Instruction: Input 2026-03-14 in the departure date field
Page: home
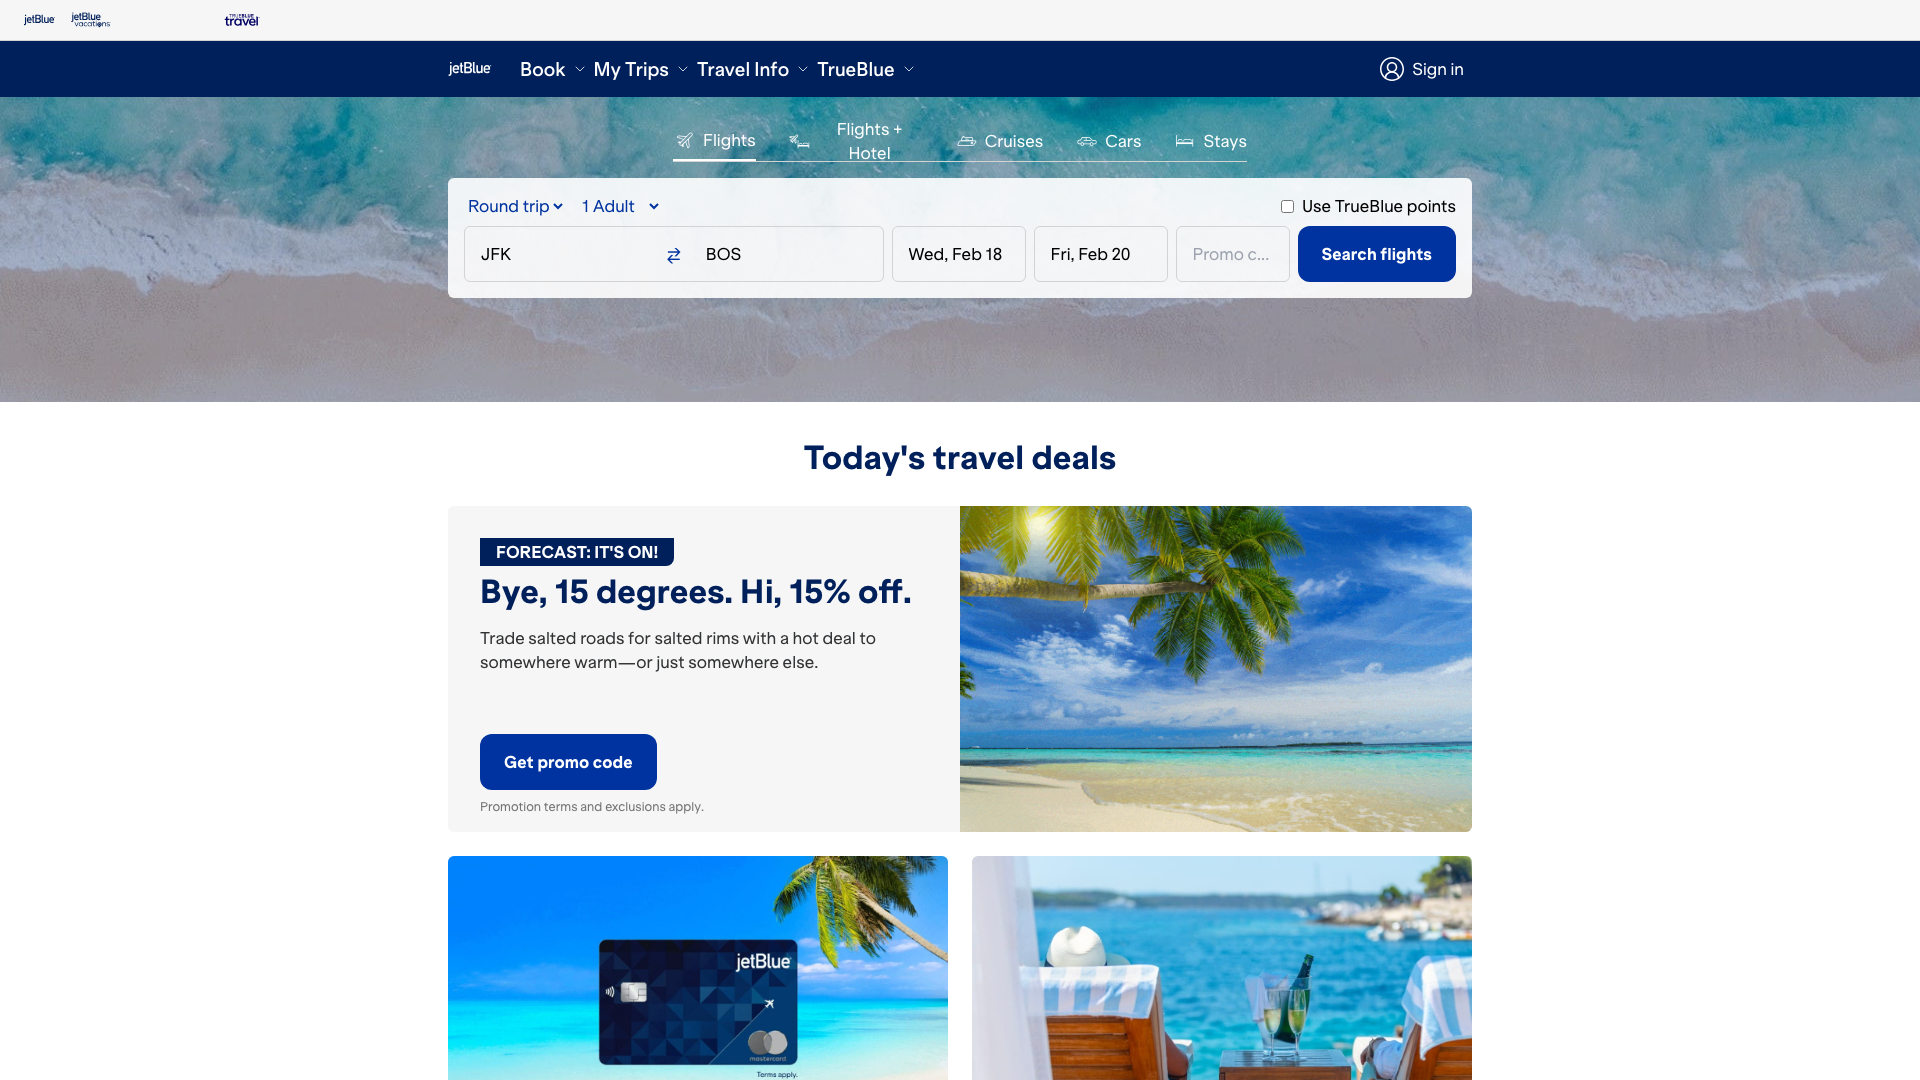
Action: type